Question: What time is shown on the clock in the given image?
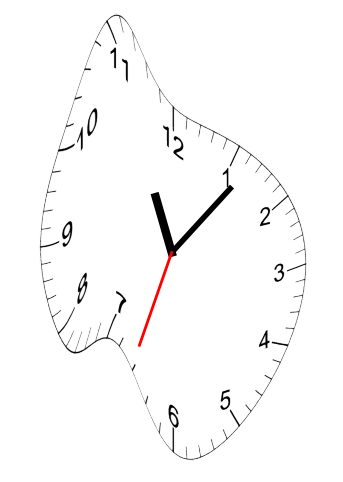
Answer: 11:06:33